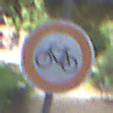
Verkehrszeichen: VerbotRadverkehr
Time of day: MorningAfternoon
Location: Outdoor (Suburban)
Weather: PartlyCloudy
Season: NotSpecified
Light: Natural